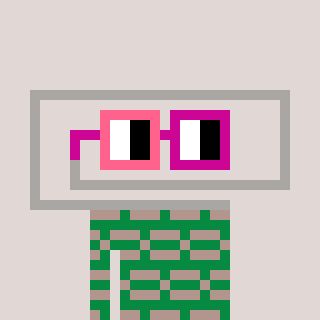
a pixel art character with square pink and red glasses, a paperclip-shaped head and a green-colored body on a warm background